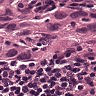
Metastatic tissue present: yes